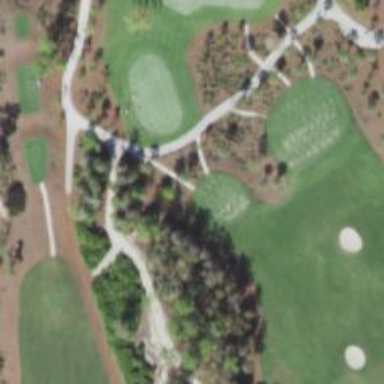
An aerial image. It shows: Path for both roads and golfers.